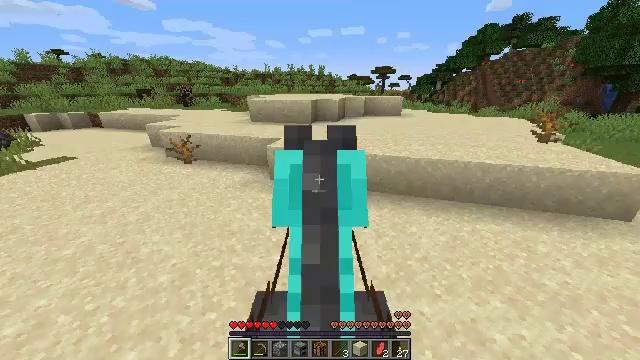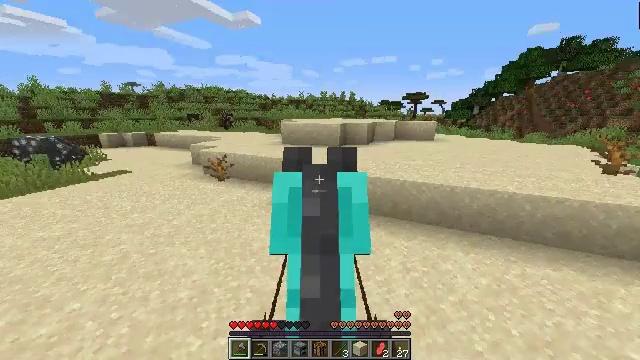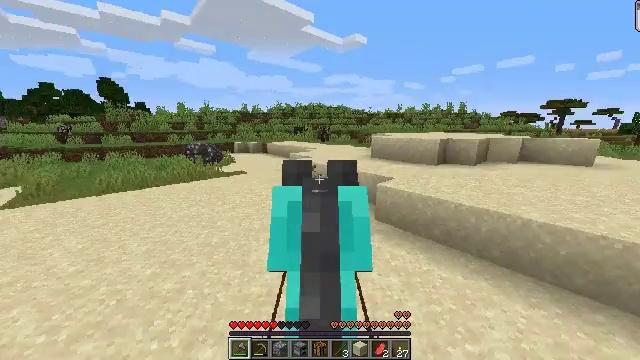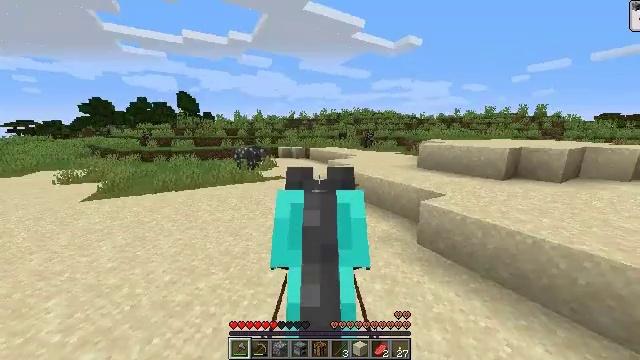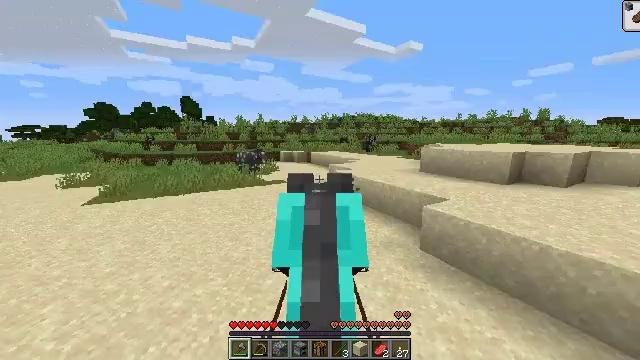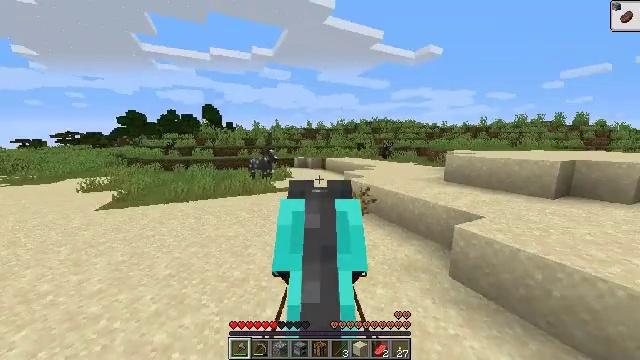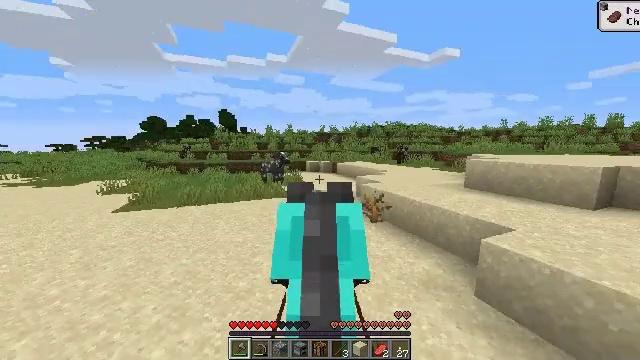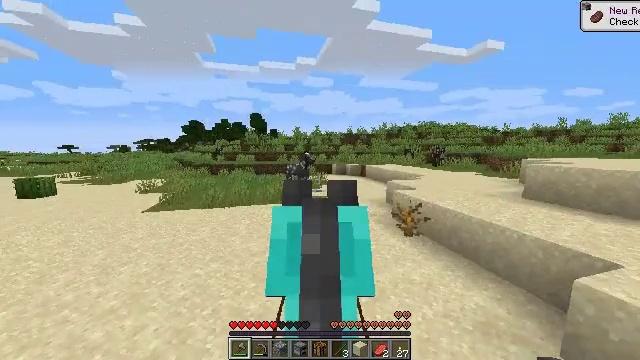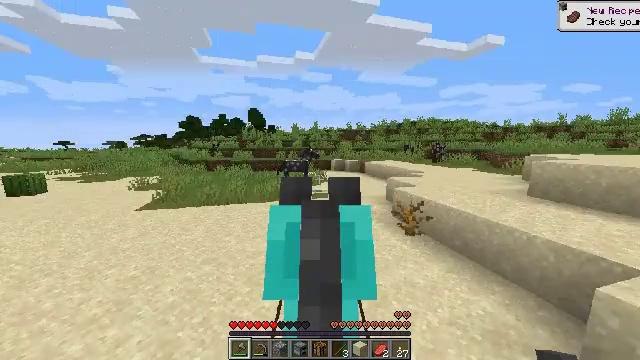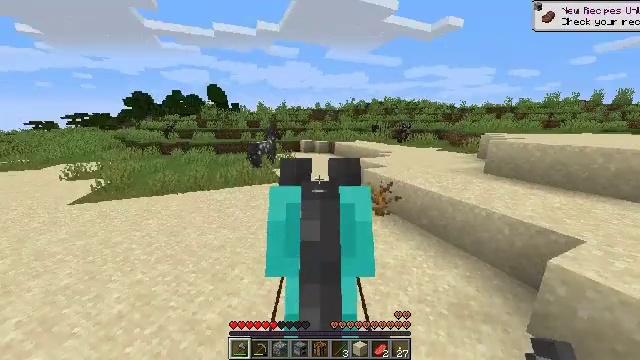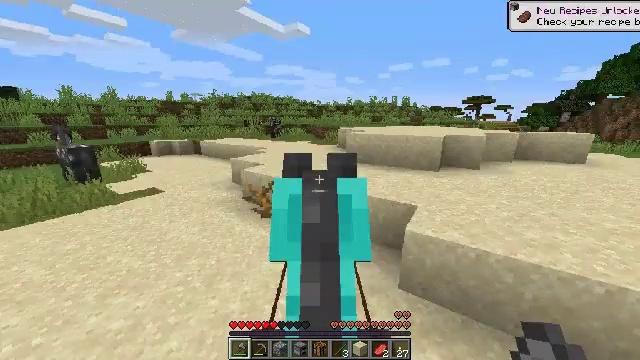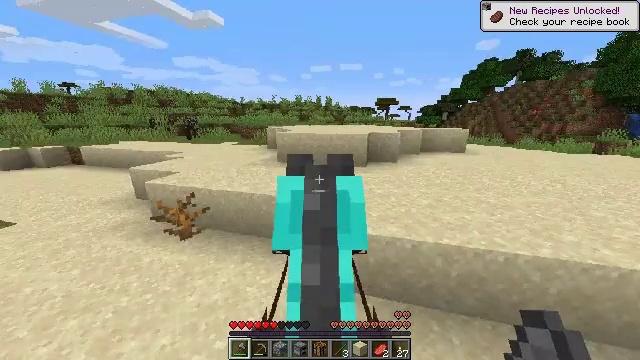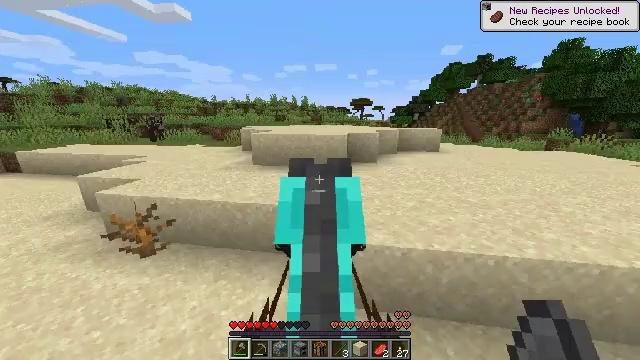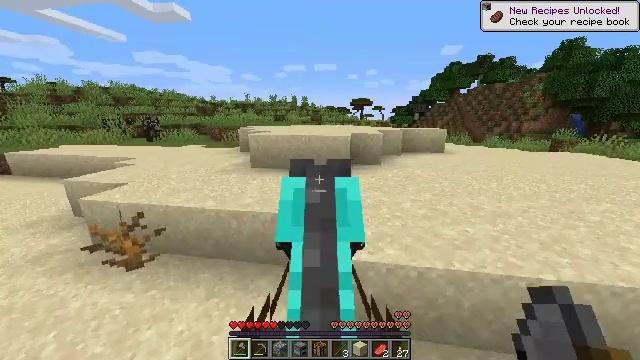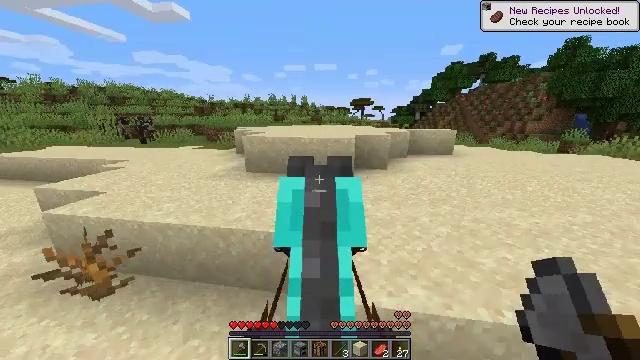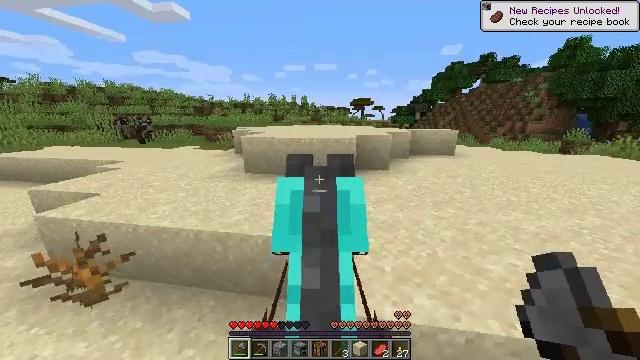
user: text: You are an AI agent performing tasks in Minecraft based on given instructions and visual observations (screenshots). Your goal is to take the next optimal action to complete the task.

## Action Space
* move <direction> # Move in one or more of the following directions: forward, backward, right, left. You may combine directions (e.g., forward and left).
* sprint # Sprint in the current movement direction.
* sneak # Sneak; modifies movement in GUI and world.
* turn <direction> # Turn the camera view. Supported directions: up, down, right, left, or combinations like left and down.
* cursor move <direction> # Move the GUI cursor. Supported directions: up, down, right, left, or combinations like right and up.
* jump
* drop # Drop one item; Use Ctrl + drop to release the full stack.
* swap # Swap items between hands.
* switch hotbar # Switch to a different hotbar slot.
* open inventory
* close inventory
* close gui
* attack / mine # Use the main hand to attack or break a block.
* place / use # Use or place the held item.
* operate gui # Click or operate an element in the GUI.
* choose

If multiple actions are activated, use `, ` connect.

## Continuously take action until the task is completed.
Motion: motion action
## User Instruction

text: Hunt a cow.
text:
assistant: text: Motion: move forward and move right, sprint, turn left and up
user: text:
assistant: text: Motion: move forward, sprint, turn left and up
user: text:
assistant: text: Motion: move forward, sprint, turn left and up
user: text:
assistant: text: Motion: move forward, sprint, turn left and up
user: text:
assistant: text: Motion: move forward, sprint, turn left and up
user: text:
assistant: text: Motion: move forward, sprint, turn left and up
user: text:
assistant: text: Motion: move forward, sprint, turn left
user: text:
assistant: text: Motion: move forward, sprint, turn down
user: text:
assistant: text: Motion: move forward, sprint, turn right and down
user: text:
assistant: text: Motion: move forward, sprint, turn right and down
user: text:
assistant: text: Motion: move forward, sprint, turn right
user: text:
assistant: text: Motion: move forward, sprint
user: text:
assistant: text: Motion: move forward, sprint
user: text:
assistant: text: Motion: move forward, sprint
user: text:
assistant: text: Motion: move forward, sprint
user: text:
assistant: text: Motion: move forward, sprint
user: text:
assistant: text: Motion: move forward and move left, sprint, turn left
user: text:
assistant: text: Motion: move forward and move left, sprint
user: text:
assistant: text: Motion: move forward and move left, sprint, turn left
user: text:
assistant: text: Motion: move forward and move left, sprint
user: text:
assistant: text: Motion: move forward and move left, sprint
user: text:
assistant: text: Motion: move forward and move left, sprint
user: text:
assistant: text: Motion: move forward and move left, sprint, turn left and down
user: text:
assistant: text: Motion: move forward and move left, sprint, turn left
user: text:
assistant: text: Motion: move forward and move left, sprint, turn left
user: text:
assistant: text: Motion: move forward and move left, sprint, turn left
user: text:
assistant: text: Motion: move forward and move left, sprint
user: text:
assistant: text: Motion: move forward
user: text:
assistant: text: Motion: move forward
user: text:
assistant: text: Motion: move forward